Через тонкое отверстие, проходящее вдоль вертикальной оси цилиндрической сосульки, продета нить, на конце которой закреплен шарик из материала с очень высоким значением теплопроводности. В начале эксперимента шарик нагрет до некоторой температуры $t_{1}$, а температура сосульки равна температуре окружающего воздуха $t_{0} = 0^\circ С$. Из-за таяния льда сосулька опускается вниз (см. рисунок), а талая вода вытекает в виде капель, при температуре $t_{0}$.  При этом за шариком остается цилиндрический канал площадью $S = 2~см^{2}$.
Найдите начальную температуру $t_{1}$ шарика, если в процессе эксперимента сосулька перестала опускаться, когда шарик проплавил канал глубиной $H = 10~см$.
Определите скорость $v_{0}$ сосульки на начальной стадии эксперимента, если в момент времени, когда она опустилась на две трети глубины $H$, её скорость равнялась $v_{2} = 0.1~мм/с$. Считайте мощность теплопередачи пропорциональной разности температур шарика и льда, и что вся она идёт на плавление льда. Теплоёмкость шарика $C = 59.4~Дж/^\circ С$. Удельная теплота плавления льда $\lambda= 330~кДж/(кг \cdot ^\circ С)$. Плотность льда $\rho = 900~кг/м^{3}$.
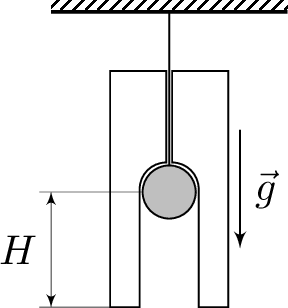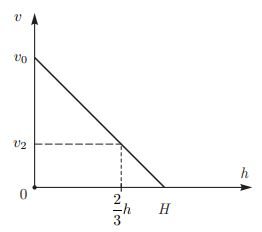
Найдите начальную температуру $t_{1}$ шарика, если в процессе эксперимента сосулька перестала опускаться, когда шарик проплавил канал глубиной $H = 10~см$.
Решение: Пусть в некоторый момент температура шарика равна $t$, а глубина канала $h$. Запишем уравнение теплового баланса: $$ C(t_{1}-t)=\lambda m=\lambda \rho Sh. \quad (1) $$ Здесь $m$ — масса растопленного льда. Из записанного уравнения можно найти начальную температуру шарика: $$ t_{1}=t_{0}+\frac{SH\rho \lambda}{C}=100^{\circ} С. $$
Ответ: $$ t_{1}=t_{0}+\frac{S H \rho \lambda}{C}=100^\circ С. $$

Определите скорость $v_{0}$ сосульки на начальной стадии эксперимента, если в момент времени, когда она опустилась на две трети глубины $H$, её скорость равнялась $v_{2} = 0.1~мм/с$.
Решение: Мощность теплопередачи пропорциональна разности температур между шариком и льдом. С другой стороны, скорость опускания сосульки тоже связана с мощностью отводимого от шарика тепла $$ \lambda \rho Sv=\alpha(t-t_{0}), \quad (2) $$ где $\alpha$ — постоянный размерный коэффициент. Из уравнения $(1)$ выразим температуру $t$ и подставим её в формулу $(2)$: $$ \lambda \rho Sv=\alpha \left(t_{1}-\frac{\lambda \rho Sh}{C}-t_{0}\right), \quad \text{ откуда } \quad v=\alpha \left(\frac{t_{1}-t_{0}}{\lambda \rho S}+\frac{h}{C}\right), $$ то есть скорость сосульки линейно зависит от расстояния, на которое она опустилась (см. график ниже).  Тогда в начале эксперимента скорость сосульки $v_{0}=3v_{2}=0.3~мм/с$.
Ответ: $$ v_{0}=0.3~мм/с. $$
Темы:
T, Теплоемкость, Всероссийские, Фазовый переход, Теплота, Температура